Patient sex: M
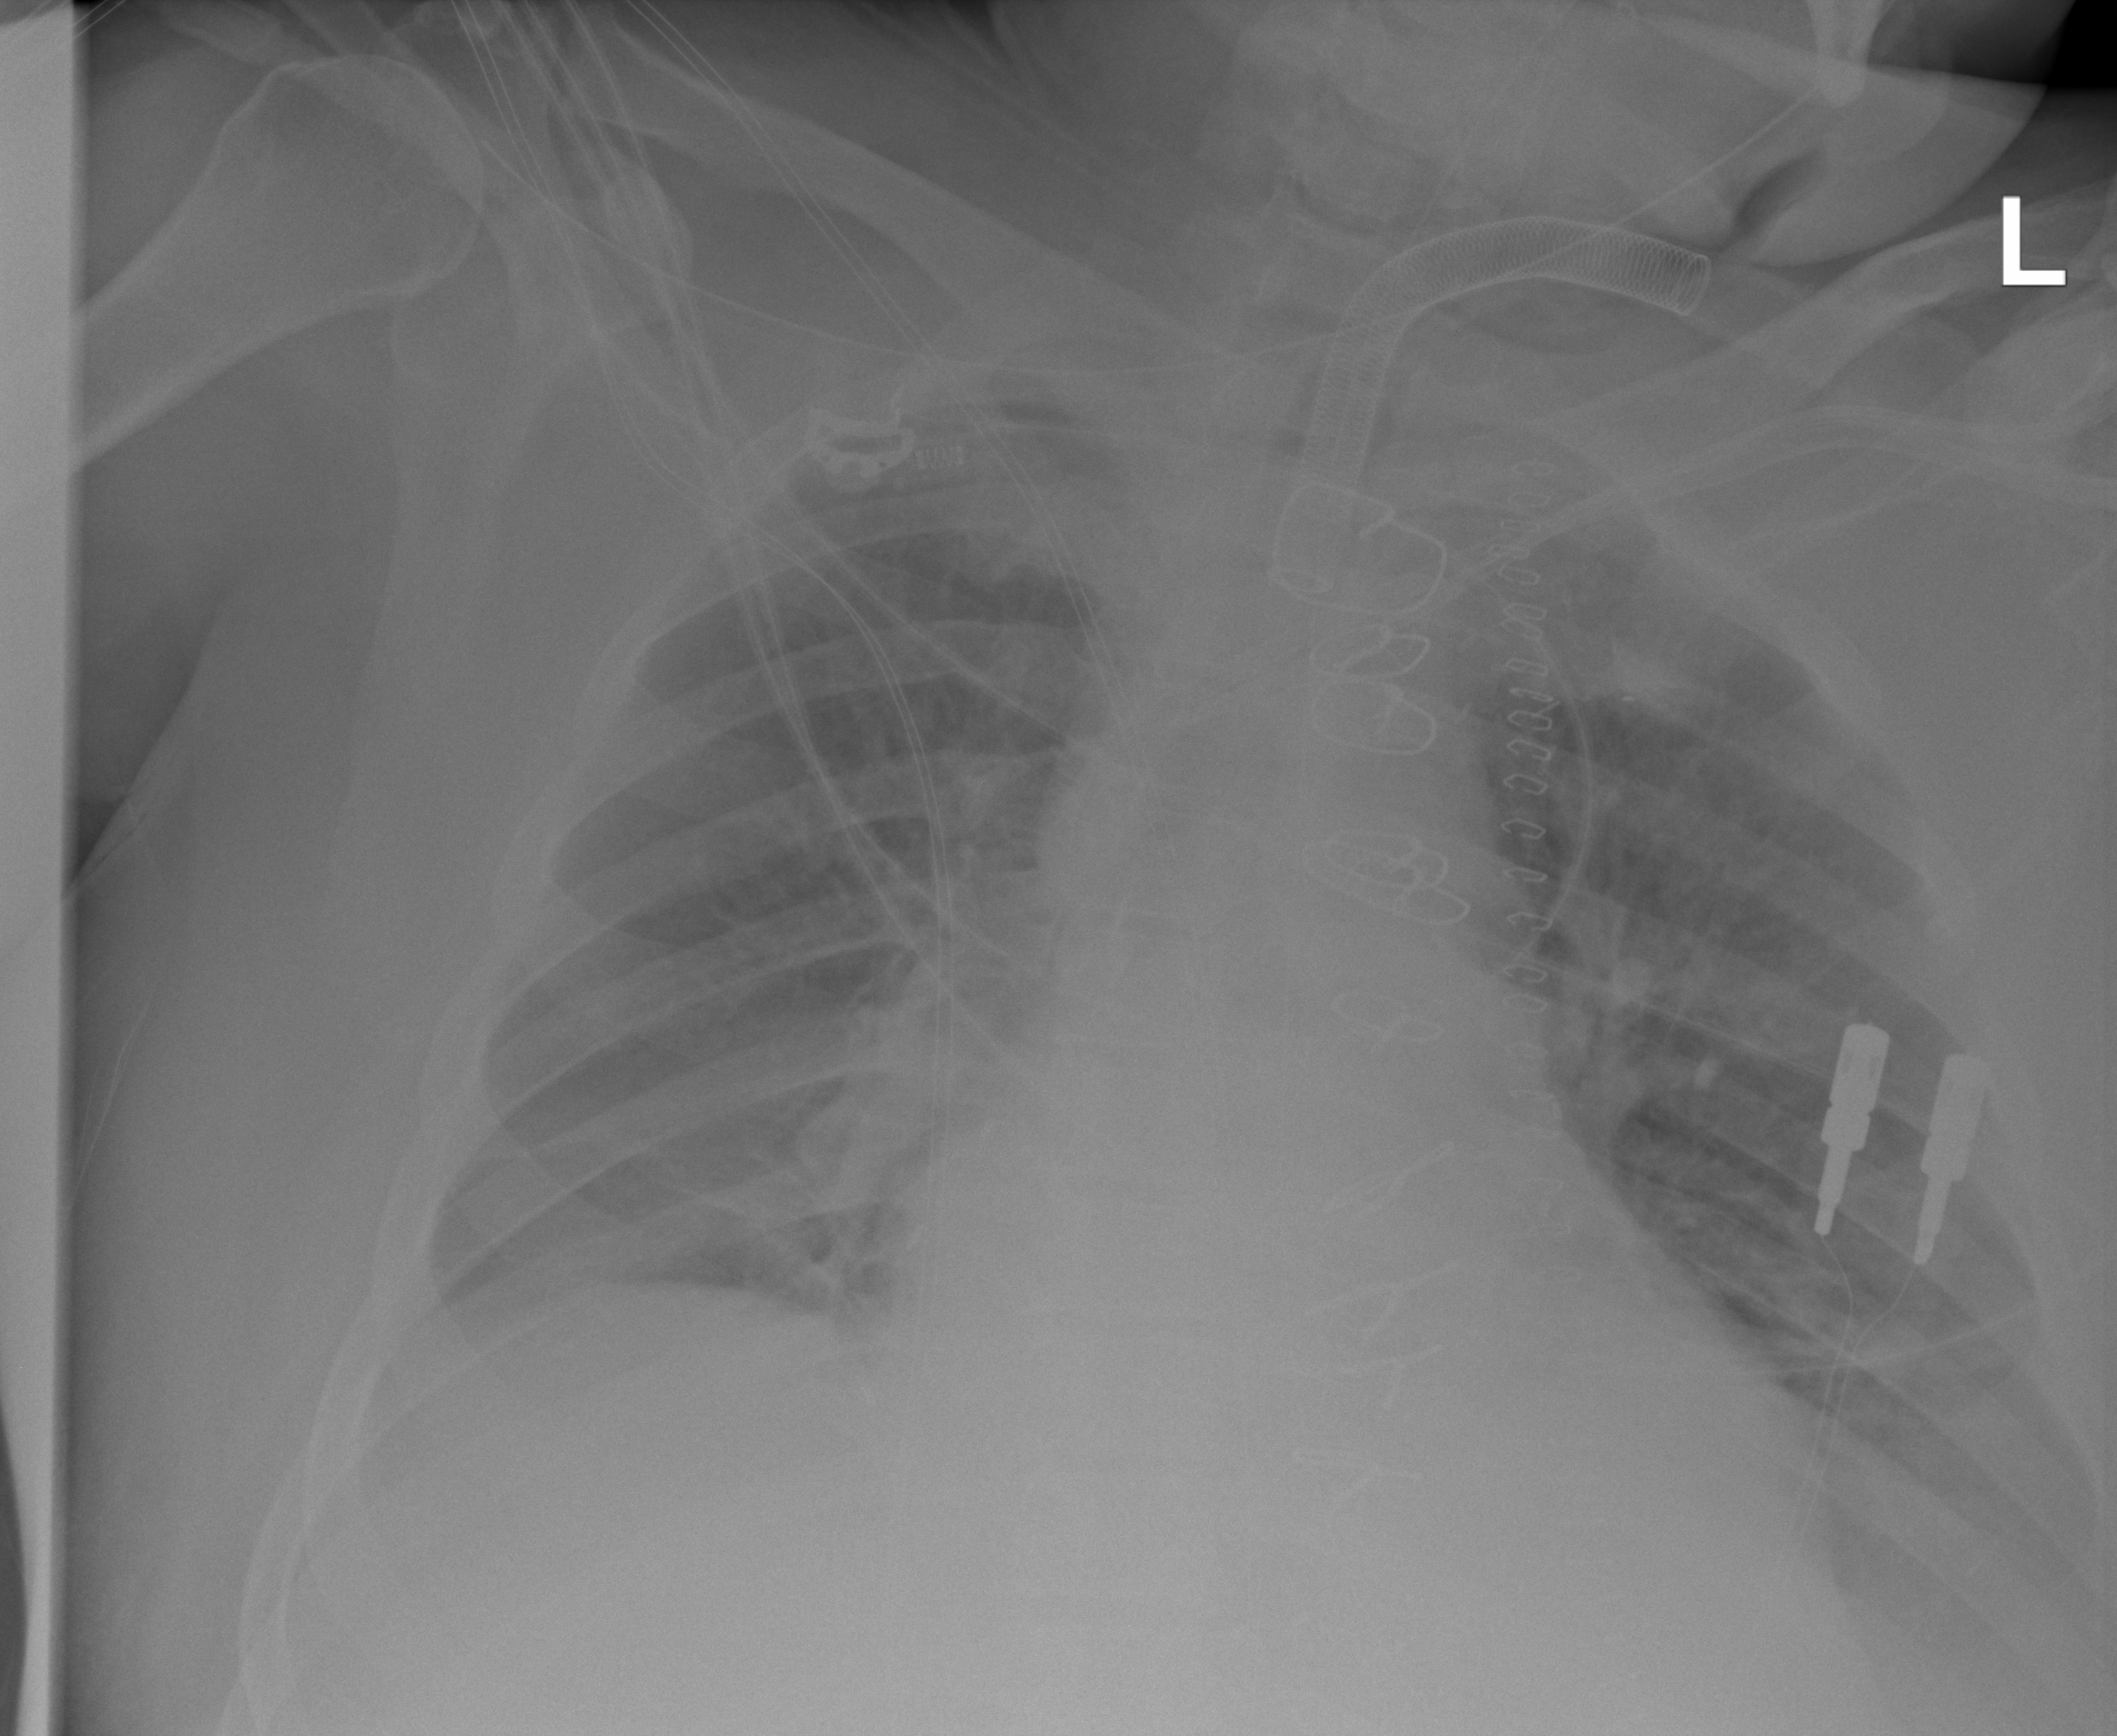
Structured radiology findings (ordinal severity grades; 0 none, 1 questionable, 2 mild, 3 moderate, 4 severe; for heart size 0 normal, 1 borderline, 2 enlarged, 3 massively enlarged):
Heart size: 2
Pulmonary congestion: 2
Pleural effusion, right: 0
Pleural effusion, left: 2
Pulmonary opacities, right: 0
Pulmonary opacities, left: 0
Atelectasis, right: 2
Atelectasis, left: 2